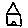
Label: house